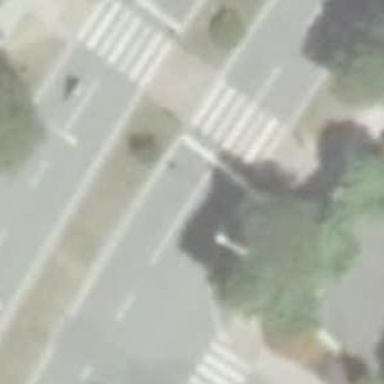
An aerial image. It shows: Crossing for cyclists.